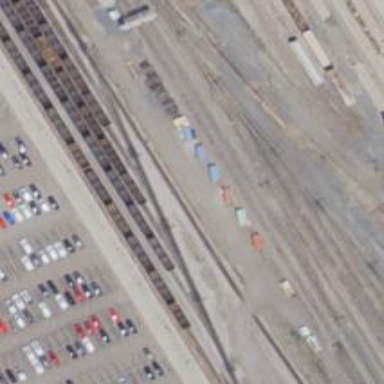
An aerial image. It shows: Railway yard.